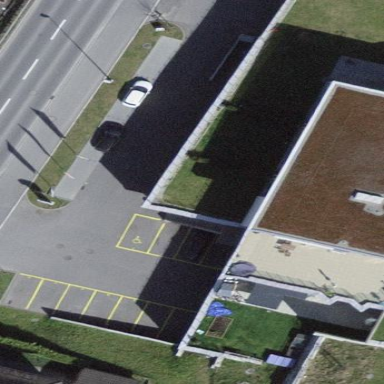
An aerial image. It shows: Street-side parking with parallel orientation.